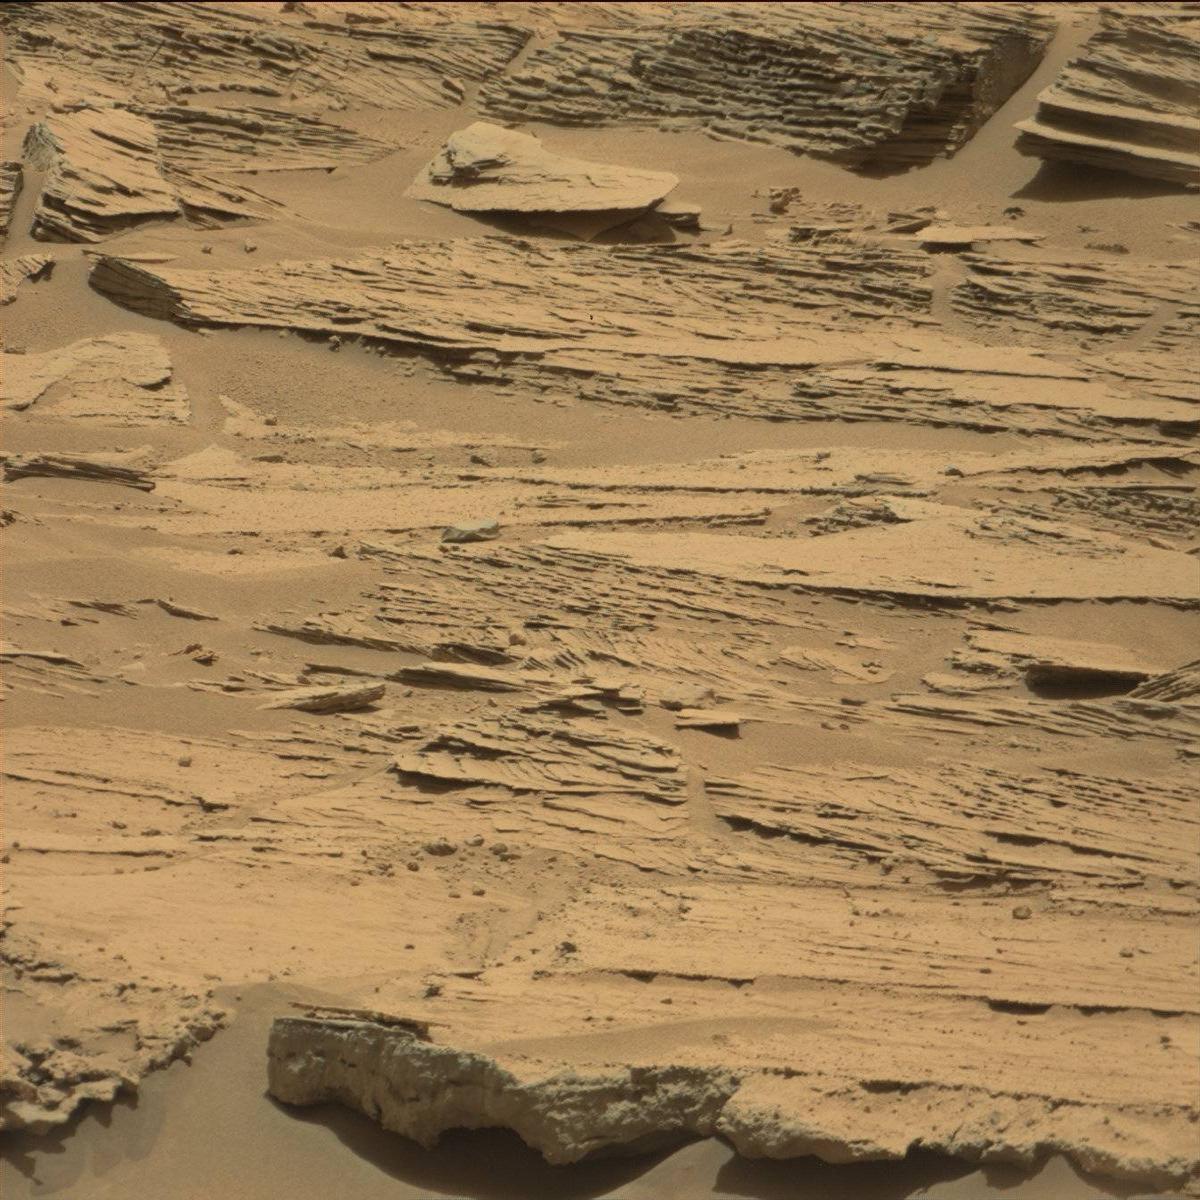
Terrain classes present: Bedrock, Sand / Soil